Aerial crown-view tile of a tropical tree (Barro Colorado Island, Panama), acquired 20250317:
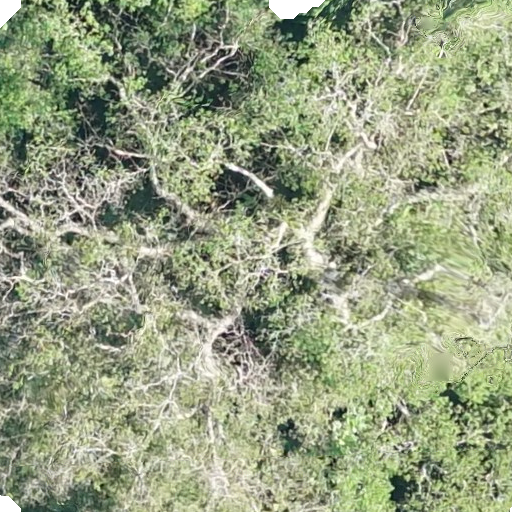
Species: Hura crepitans
GBIF accepted scientific name: Hura crepitans
Crown area: 617.424 m²